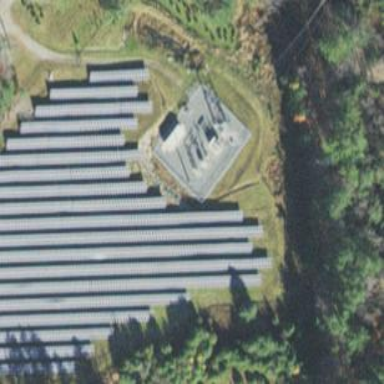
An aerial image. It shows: Power substation.